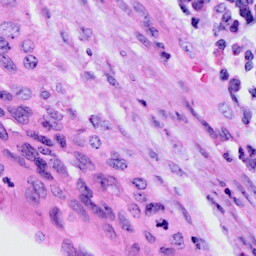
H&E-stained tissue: Cervix